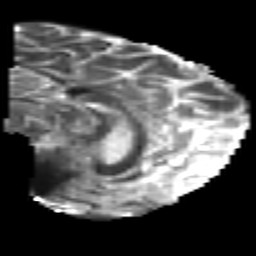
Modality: T2w
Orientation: sagittal
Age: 25
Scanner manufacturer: philips
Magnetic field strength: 3 T
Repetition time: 8.6 s
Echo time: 0.127 s